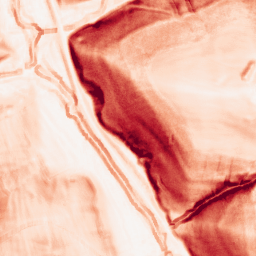
Category: morphological
Decomposition family: morphological_square
Decomposition parameters: operation: gradient
size: 5
Upsampling method: sinc_hamming
Upsampling parameters: scale: 4
kernel_size: 16
Upsampling scale: 4